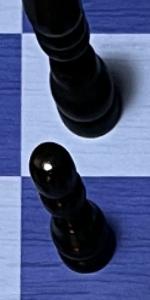
Label: Pawn_Black